Field crop: maize
Growth stage: 2
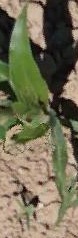
Species: maize